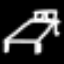
Label: bed